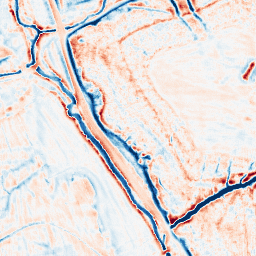
Category: edge_preserving
Decomposition family: bilateral
Decomposition parameters: d: 15
sigma_color: 25
sigma_space: 75
Upsampling method: fft_zeropad
Upsampling parameters: scale: 2
Upsampling scale: 2